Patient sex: M
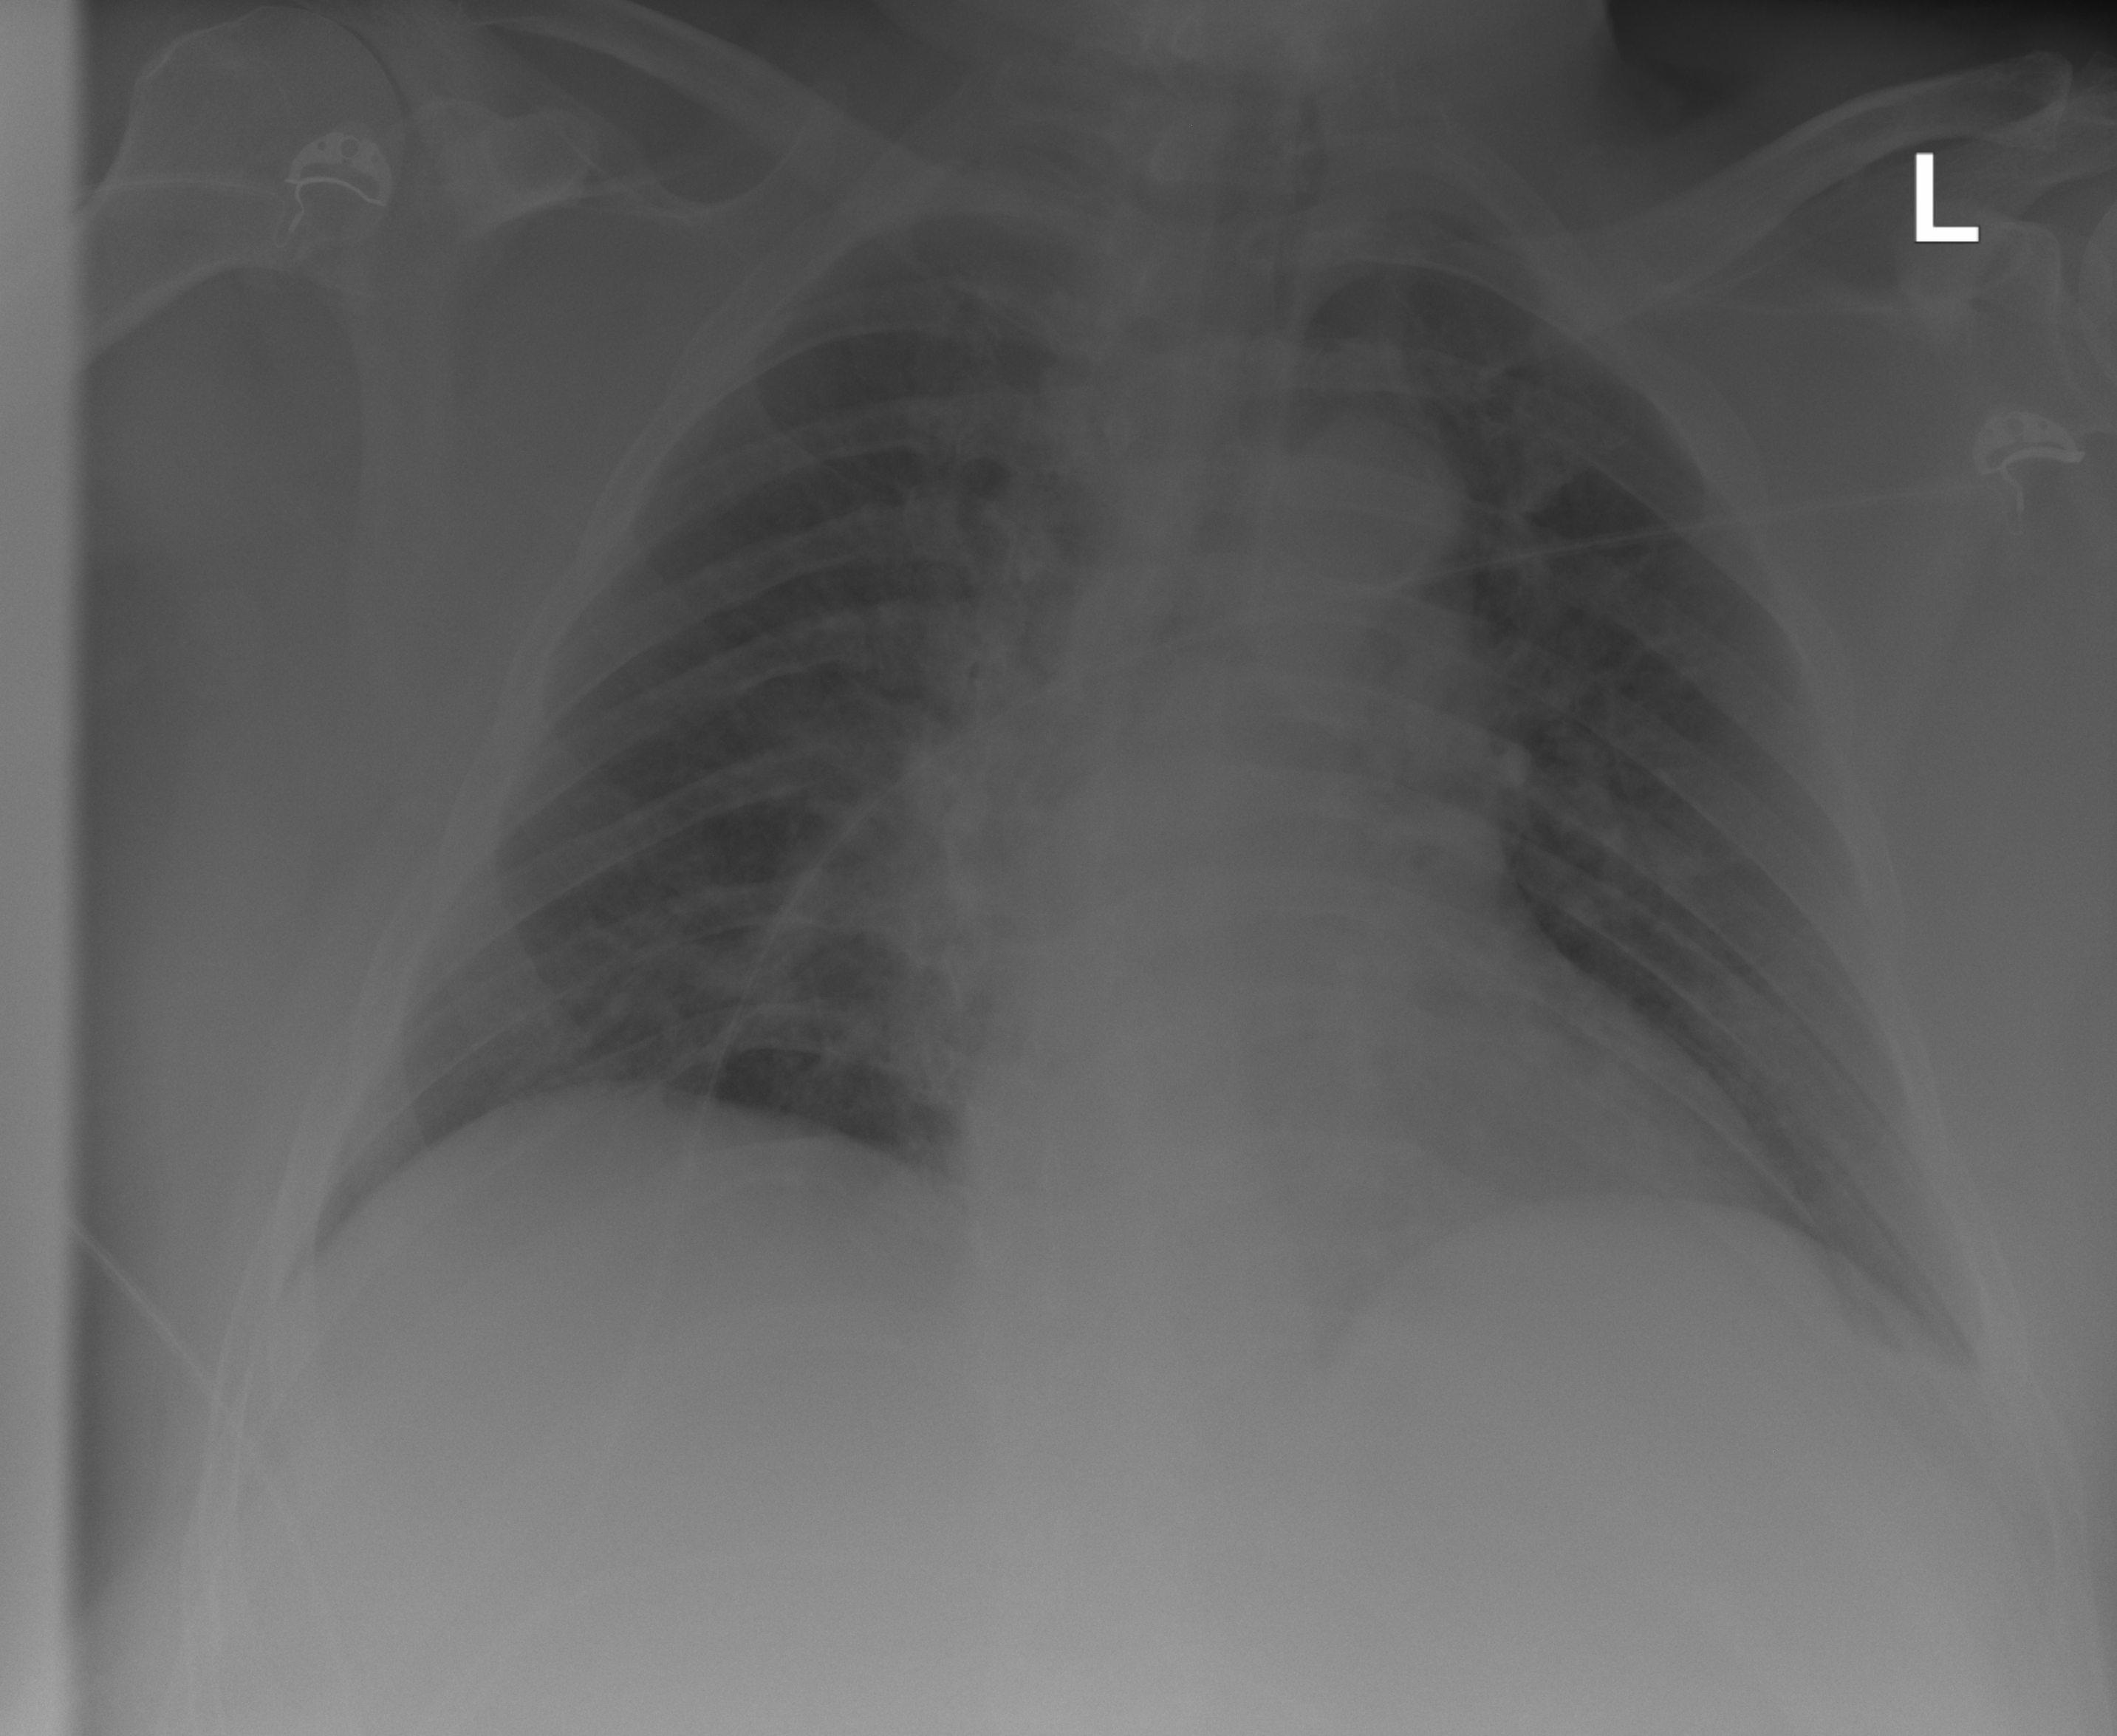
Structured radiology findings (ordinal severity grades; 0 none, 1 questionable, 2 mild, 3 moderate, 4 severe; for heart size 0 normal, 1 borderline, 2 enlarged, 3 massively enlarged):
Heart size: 2
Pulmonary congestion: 2
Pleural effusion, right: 0
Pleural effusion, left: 0
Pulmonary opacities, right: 0
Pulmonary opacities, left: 0
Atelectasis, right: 0
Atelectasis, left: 0